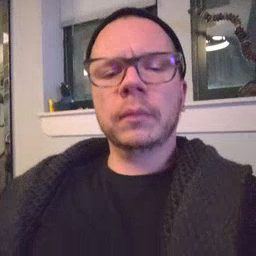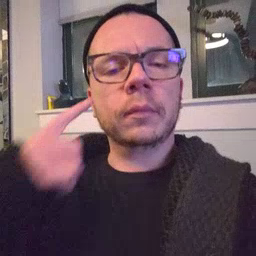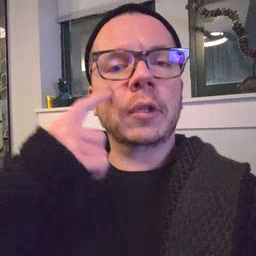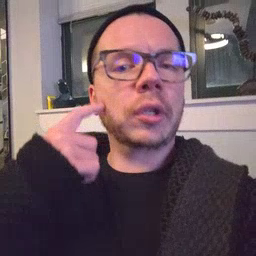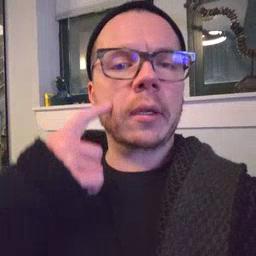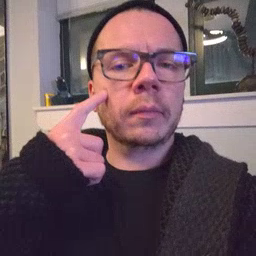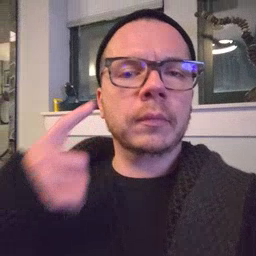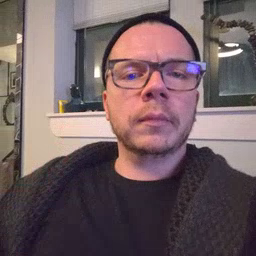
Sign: cheek